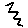
Label: zigzag